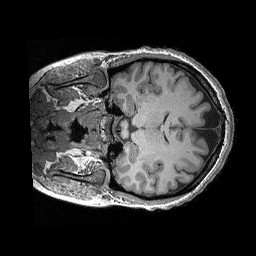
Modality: T1w
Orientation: coronal
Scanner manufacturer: siemens
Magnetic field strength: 3 T
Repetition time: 2.3 s
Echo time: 0.00298 s